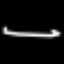
Label: pencil